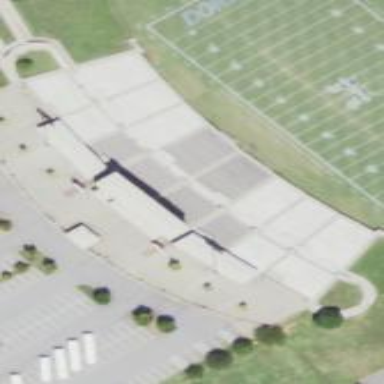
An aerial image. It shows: Grandstand building.